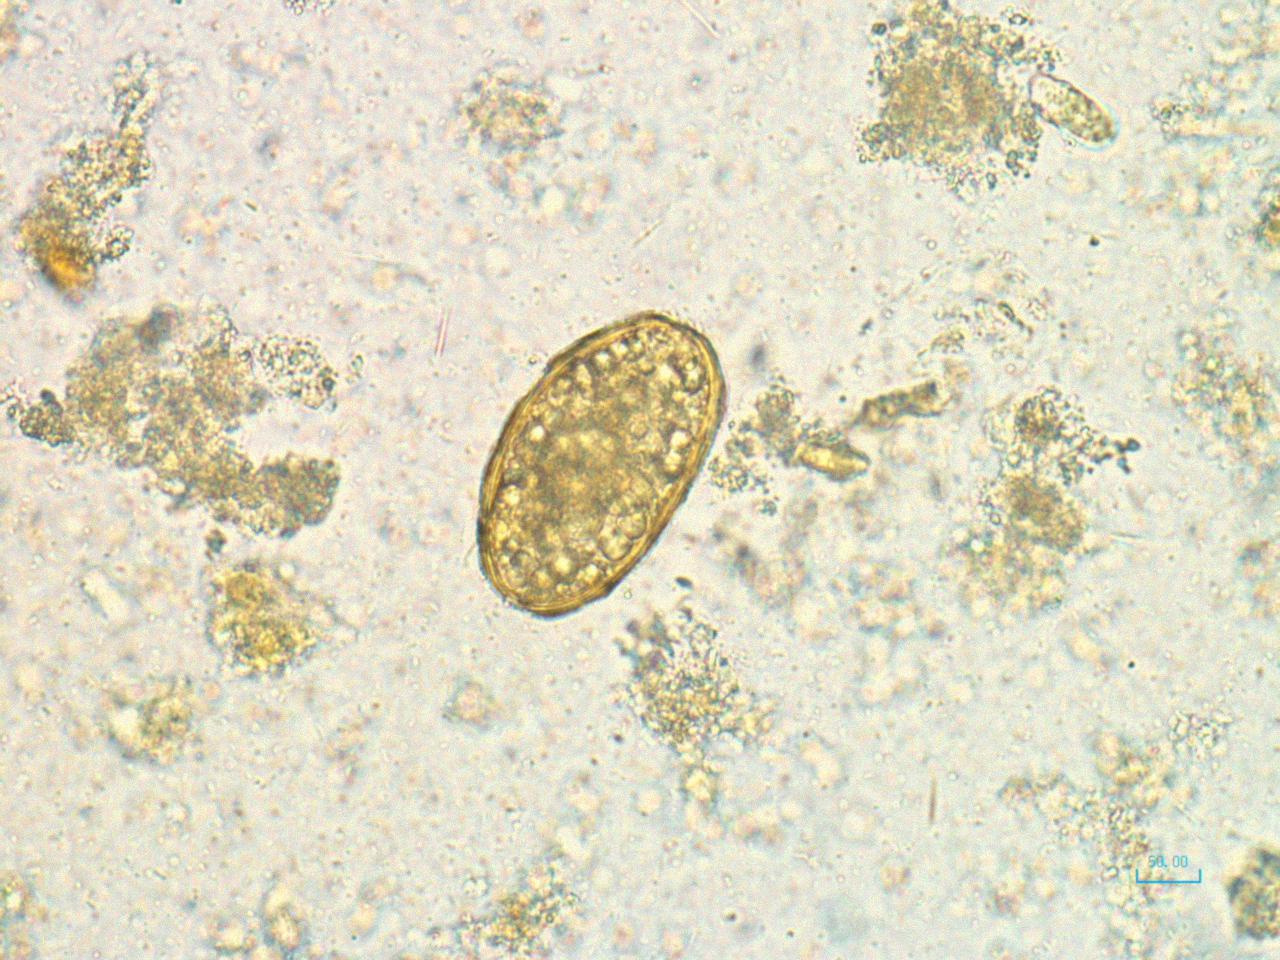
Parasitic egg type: Ascaris lumbricoides